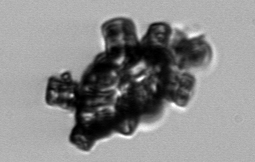
Label: Delphineis